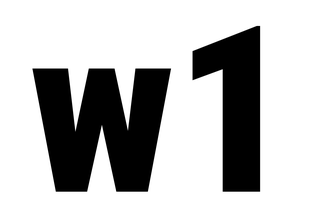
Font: Roboto_Condensed_Black